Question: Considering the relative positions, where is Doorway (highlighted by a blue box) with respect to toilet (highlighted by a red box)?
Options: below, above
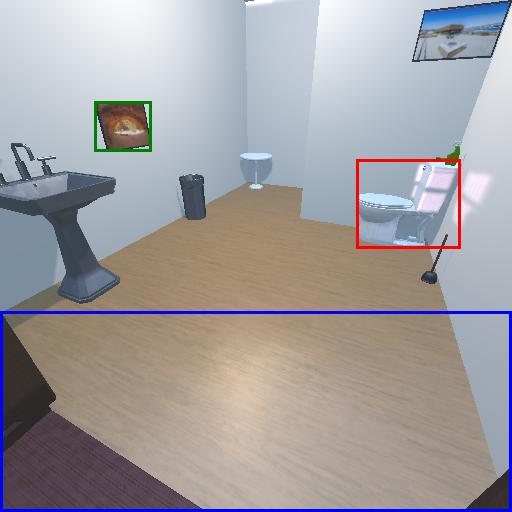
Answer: below